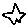
Label: star